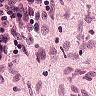
Metastatic tissue present: no